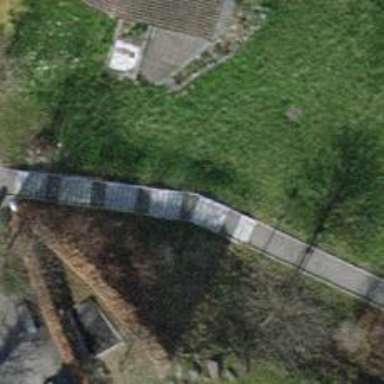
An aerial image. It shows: Set of steps on the road.